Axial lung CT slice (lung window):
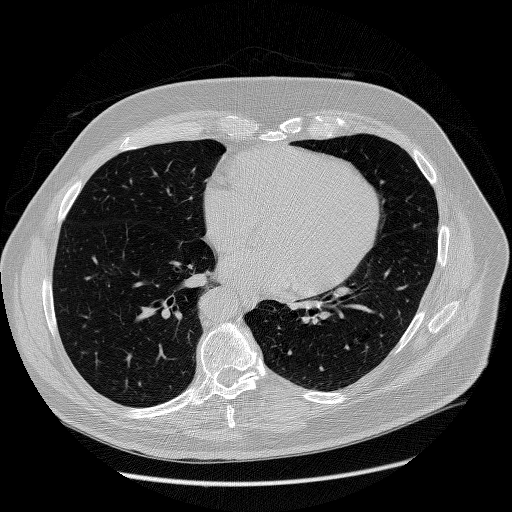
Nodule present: no